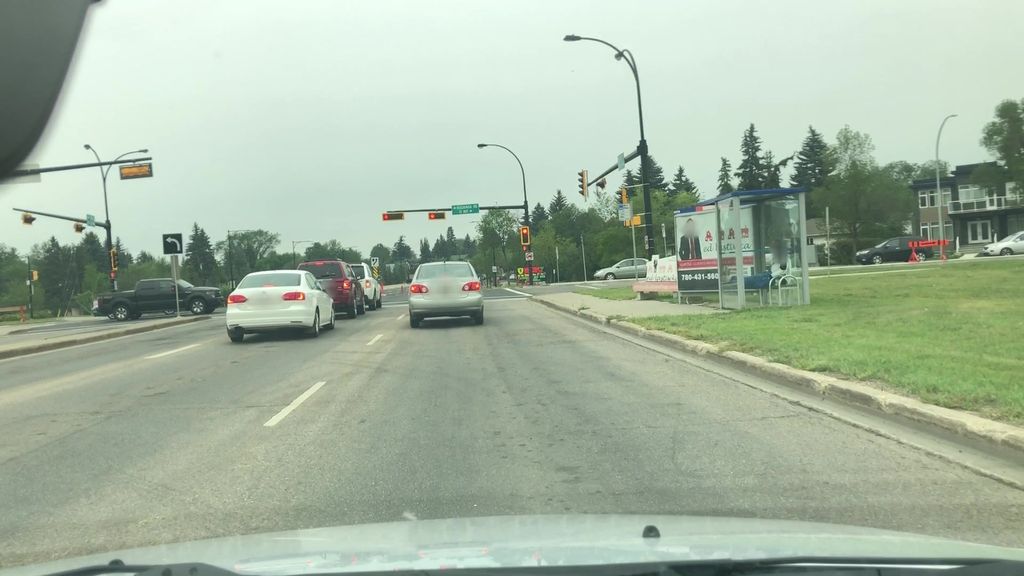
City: edmonton